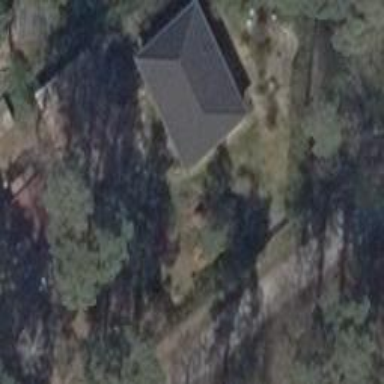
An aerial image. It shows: Building with hipped roof that is oriented along its length.